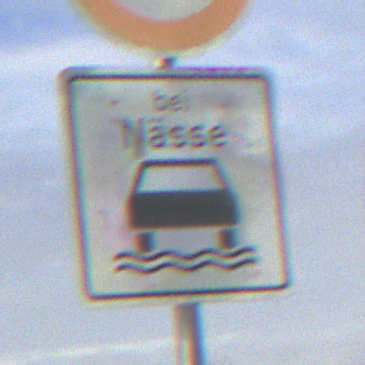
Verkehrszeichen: BeiNaesse
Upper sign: Geschwindigkeit70
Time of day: MorningAfternoon
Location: Outdoor (Suburban)
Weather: PartlyCloudy
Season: NotSpecified
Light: Natural